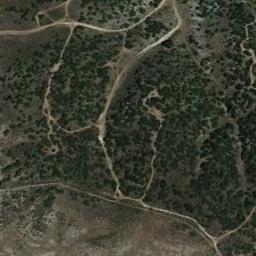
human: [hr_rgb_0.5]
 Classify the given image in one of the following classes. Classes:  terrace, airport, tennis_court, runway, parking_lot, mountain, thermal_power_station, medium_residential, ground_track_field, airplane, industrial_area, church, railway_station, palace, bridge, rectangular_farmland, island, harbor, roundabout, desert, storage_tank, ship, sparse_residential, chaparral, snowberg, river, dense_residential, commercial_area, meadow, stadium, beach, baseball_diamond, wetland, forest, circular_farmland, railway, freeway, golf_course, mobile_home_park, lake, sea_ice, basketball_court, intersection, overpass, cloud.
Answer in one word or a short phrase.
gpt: chaparral